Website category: sports
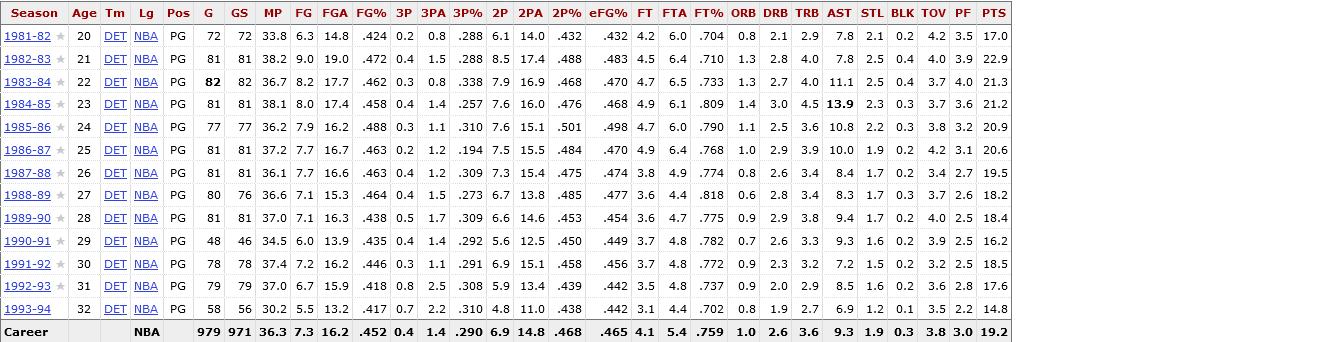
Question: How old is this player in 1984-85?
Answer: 23

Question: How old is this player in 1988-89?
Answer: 27

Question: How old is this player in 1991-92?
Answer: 30

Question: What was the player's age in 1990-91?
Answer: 29

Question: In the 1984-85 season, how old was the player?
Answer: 23

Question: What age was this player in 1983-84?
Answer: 22

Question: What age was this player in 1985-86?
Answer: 24

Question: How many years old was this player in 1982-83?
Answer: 21

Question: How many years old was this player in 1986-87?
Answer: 25

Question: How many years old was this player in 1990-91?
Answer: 29

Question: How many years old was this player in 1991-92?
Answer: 30

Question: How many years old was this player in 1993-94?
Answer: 32

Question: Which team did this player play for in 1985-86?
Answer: DET

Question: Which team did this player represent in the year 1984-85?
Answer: DET

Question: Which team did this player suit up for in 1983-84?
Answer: DET

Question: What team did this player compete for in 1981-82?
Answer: DET

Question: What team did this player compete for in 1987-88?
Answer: DET

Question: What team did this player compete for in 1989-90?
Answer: DET

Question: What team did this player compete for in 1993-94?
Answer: DET

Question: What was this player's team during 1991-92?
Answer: DET

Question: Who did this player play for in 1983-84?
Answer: DET

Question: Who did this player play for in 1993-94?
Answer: DET

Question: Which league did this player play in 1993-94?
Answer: NBA

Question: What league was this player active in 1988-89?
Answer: NBA

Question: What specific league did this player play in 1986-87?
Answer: NBA

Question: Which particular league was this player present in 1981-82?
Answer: NBA

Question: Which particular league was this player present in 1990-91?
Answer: NBA

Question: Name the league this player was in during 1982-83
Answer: NBA

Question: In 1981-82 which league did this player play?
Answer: NBA

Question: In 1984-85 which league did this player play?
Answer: NBA

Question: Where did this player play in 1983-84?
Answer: NBA

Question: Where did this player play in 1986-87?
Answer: NBA

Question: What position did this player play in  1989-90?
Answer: PG

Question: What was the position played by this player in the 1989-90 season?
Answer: PG

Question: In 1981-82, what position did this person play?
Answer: PG

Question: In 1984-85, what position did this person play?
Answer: PG

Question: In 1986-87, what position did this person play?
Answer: PG

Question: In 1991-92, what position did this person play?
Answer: PG

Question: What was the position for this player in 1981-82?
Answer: PG

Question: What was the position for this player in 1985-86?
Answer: PG

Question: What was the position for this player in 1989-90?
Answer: PG

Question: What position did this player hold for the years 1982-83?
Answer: PG

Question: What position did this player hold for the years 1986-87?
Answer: PG

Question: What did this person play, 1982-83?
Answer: PG

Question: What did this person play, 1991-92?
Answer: PG

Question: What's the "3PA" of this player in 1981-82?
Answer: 0.8

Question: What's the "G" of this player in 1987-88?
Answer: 81

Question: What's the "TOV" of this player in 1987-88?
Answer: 3.4

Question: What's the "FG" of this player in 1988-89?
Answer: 7.1

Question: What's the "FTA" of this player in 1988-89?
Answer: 4.4

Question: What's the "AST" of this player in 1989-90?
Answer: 9.4

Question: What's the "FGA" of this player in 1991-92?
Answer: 16.2

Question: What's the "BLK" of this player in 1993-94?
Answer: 0.1

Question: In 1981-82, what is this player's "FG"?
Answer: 6.3

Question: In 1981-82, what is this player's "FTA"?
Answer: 6.0

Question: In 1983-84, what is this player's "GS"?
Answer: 82

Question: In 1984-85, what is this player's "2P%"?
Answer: .476

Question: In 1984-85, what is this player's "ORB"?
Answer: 1.4

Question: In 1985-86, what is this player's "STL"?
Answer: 2.2

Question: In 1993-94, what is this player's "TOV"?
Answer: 3.5

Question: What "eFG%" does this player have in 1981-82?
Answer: .432

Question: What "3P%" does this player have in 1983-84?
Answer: .338

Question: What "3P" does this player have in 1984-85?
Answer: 0.4

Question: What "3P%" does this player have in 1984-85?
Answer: .257